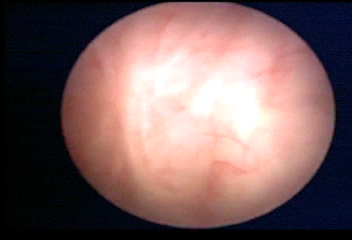
Modality: WLC
Class: Normal mucosa
Bladder cancer association: No